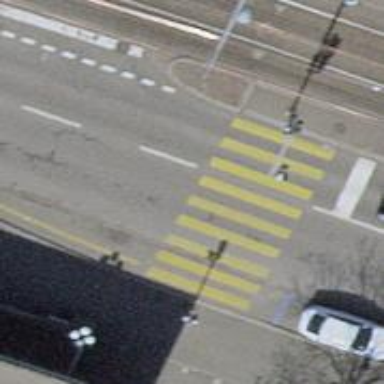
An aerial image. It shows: Road with traffic signals and zebra crossing with traffic signals.